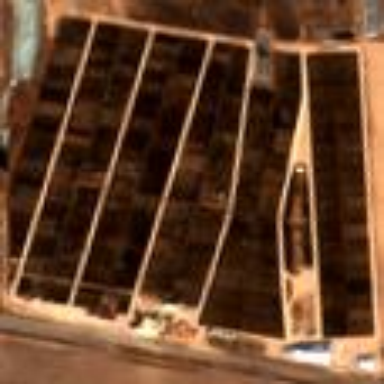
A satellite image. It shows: Feedlot in farmyard.